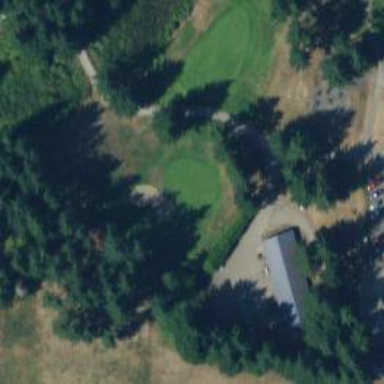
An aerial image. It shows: View of golf hole.